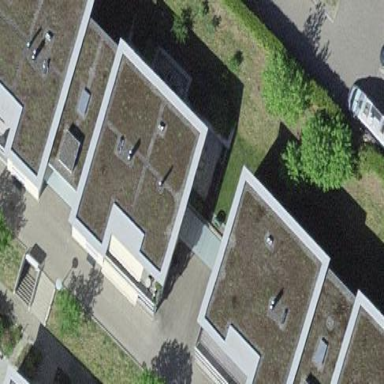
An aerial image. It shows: Residential building.